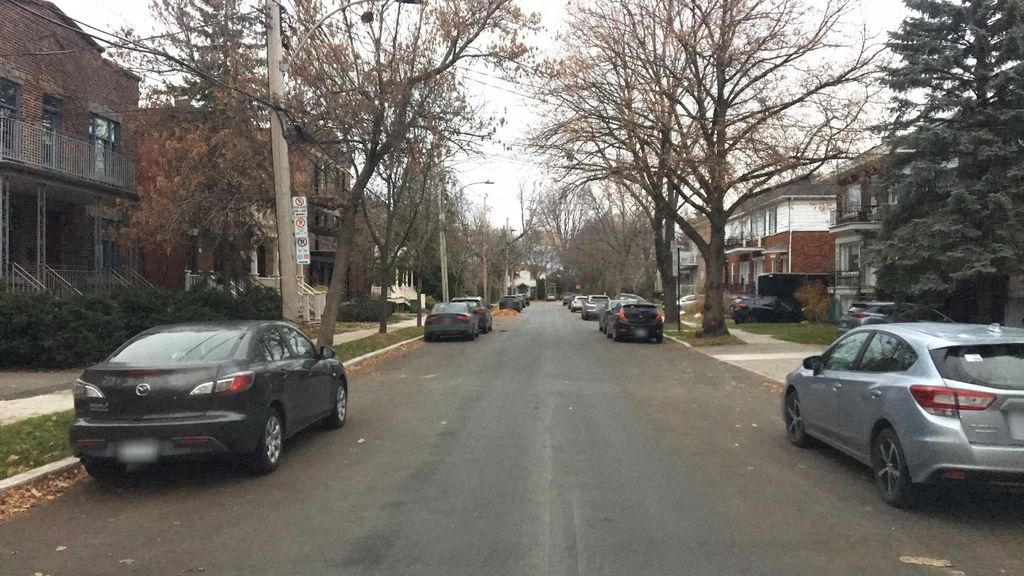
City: montreal